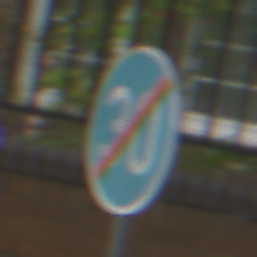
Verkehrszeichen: EndeMindestgeschwindigkeit
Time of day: MorningAfternoon
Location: Outdoor (Urban)
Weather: Overcast
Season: NotSpecified
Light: Natural